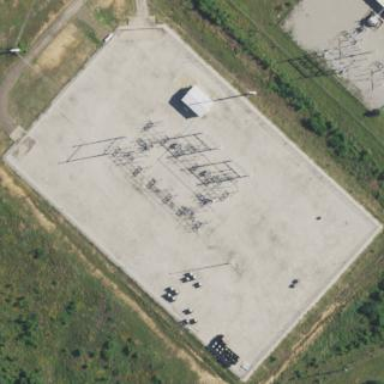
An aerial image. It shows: Fence surrounds transmission level power substation.